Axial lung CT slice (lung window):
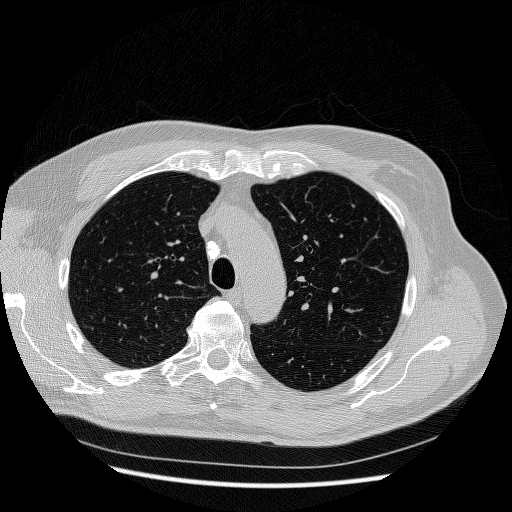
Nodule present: no